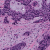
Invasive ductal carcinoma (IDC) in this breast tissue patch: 1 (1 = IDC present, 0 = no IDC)